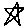
Label: star